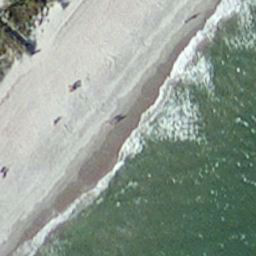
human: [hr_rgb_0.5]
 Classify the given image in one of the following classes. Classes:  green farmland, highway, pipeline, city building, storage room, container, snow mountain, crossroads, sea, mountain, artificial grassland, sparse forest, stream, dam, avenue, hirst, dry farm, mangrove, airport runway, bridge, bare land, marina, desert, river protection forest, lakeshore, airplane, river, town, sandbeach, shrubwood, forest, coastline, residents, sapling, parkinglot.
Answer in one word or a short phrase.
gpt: coastline